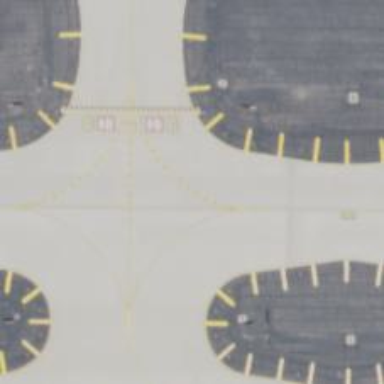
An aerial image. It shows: View of taxiway at the airport.